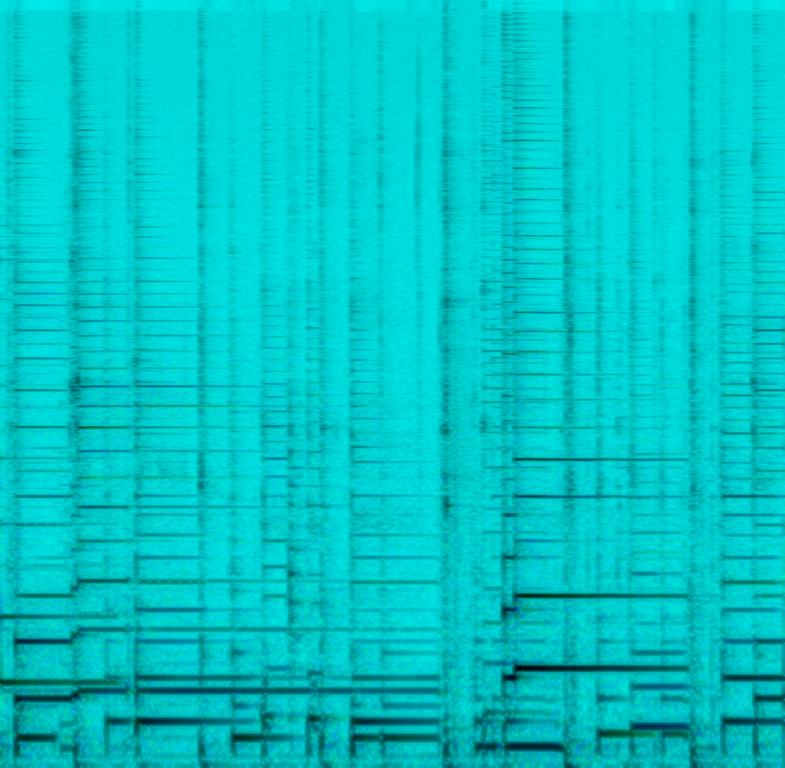
This fingerstyle guitar song features a guitar playing at a slow tempo. The bass notes are also played by the same guitar. The picking pattern involves a percussive style of guitar playing. There are no other instruments in this song. This is an instrumental song. There are no voices in this song. This song has a romantic feel. This song can be played in a luxury hotel lobby.